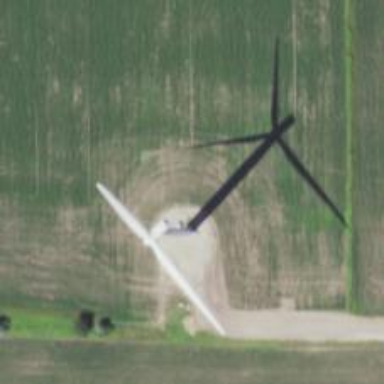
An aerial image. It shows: Wind generator powered by wind. The generator type is horizontal axis and it uses wind turbines.